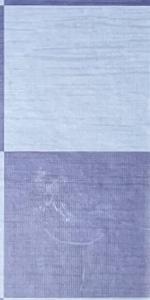
Label: Empty